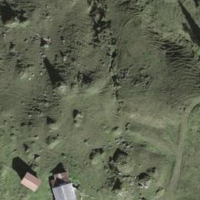
EUNIS habitat code: 23
Species observed at this site:
Lasiocampa quercus